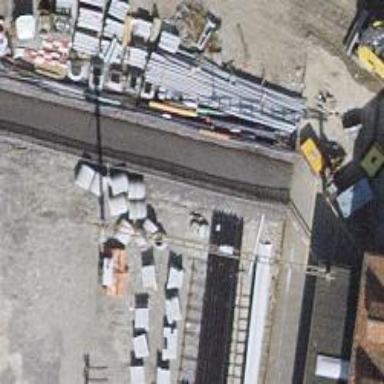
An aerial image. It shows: Abandoned railway siding with electrified contact line.